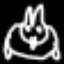
Label: frog